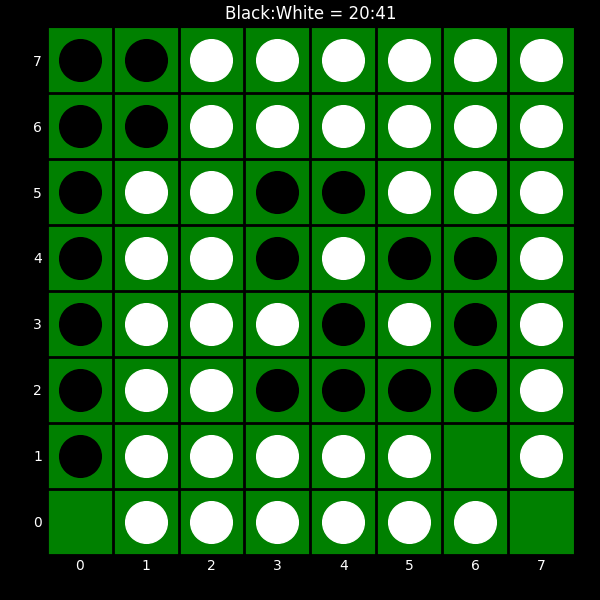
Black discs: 20
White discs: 41